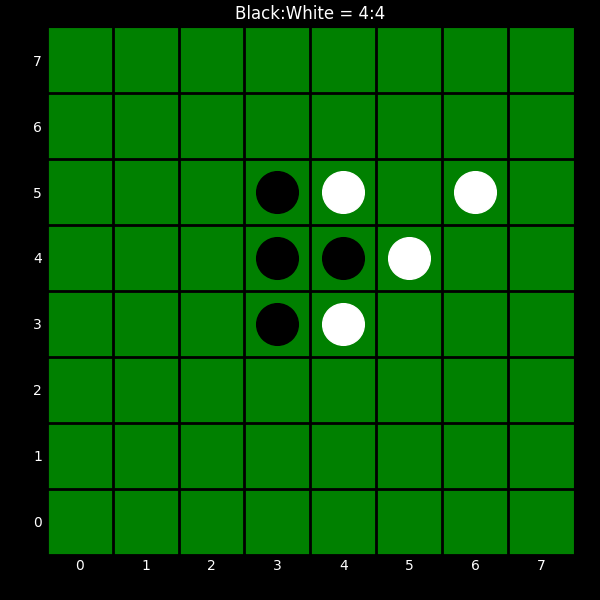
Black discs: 4
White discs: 4